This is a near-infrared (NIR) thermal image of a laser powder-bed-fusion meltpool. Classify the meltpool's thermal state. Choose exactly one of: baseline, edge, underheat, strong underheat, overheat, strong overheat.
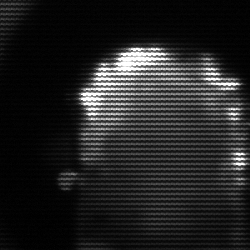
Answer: baseline